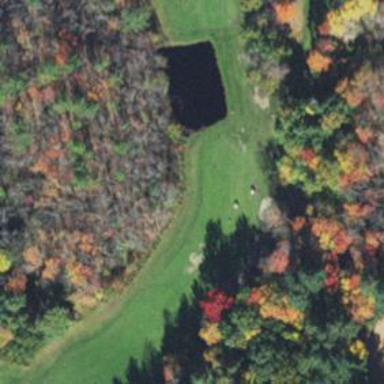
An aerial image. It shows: Golf hole.